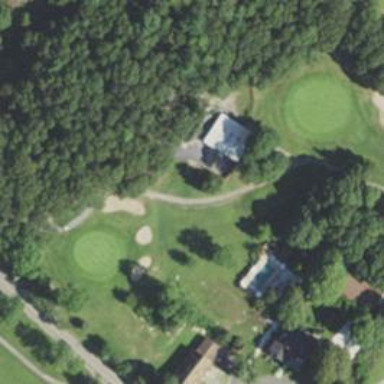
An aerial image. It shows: Pathway for golfing.